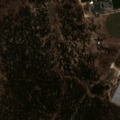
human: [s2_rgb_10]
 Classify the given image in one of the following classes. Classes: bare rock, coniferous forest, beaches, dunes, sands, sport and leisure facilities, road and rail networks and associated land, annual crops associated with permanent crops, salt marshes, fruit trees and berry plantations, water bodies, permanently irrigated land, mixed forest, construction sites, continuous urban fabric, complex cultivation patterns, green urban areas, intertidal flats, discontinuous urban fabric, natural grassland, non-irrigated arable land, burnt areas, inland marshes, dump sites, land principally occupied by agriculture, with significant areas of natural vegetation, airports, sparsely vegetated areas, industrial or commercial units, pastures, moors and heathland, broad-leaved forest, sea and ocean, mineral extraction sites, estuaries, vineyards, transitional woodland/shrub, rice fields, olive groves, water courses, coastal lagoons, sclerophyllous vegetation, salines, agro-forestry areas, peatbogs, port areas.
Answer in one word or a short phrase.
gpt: industrial or commercial units, sport and leisure facilities, agro-forestry areas